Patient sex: F
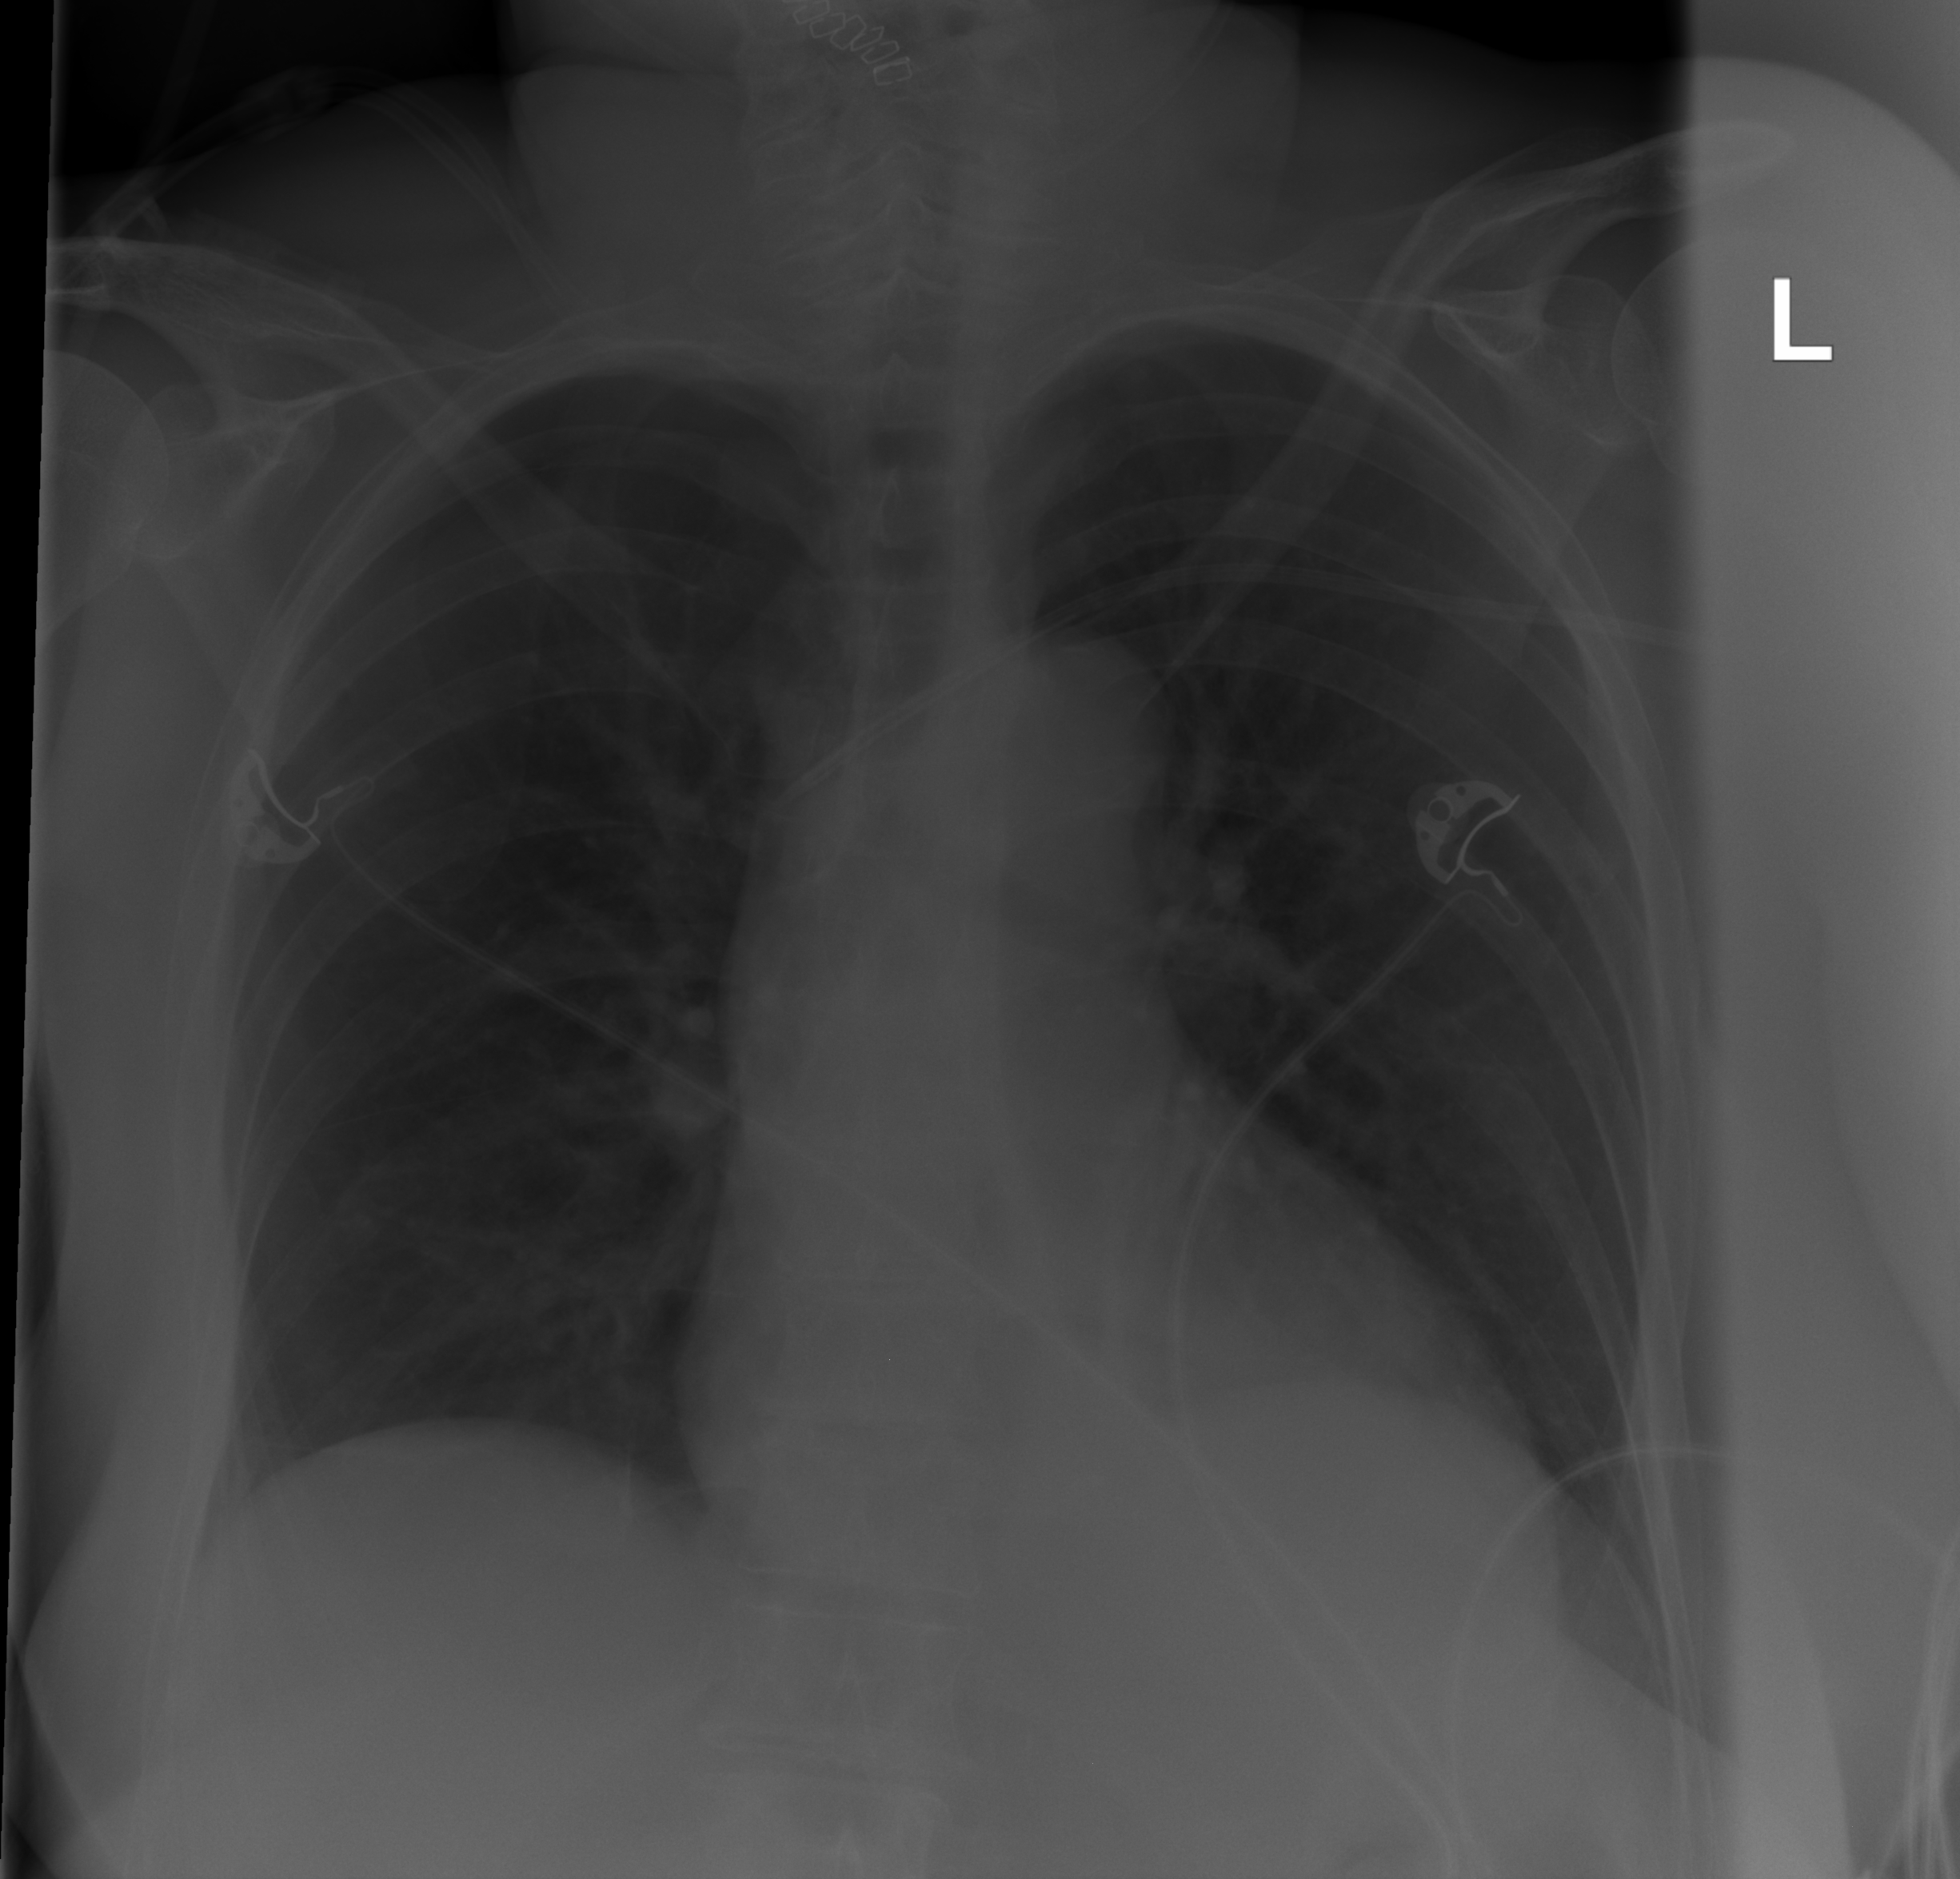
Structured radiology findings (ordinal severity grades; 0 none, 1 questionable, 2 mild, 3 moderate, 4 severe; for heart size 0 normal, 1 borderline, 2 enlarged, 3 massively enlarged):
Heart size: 0
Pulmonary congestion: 0
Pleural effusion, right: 0
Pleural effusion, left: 2
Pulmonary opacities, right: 0
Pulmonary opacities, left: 0
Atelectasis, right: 0
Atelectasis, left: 2